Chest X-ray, AP view. Patient: 58 years old, sex M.
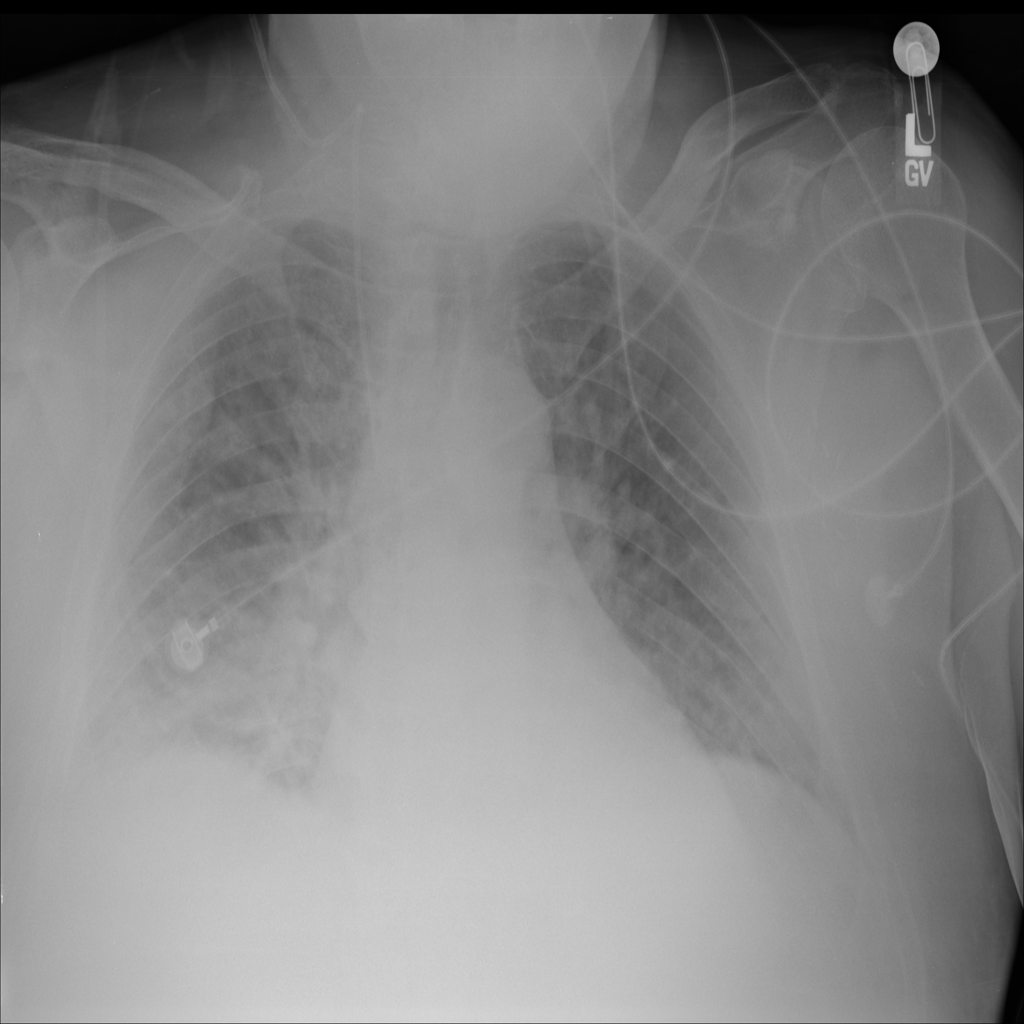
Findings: Atelectasis